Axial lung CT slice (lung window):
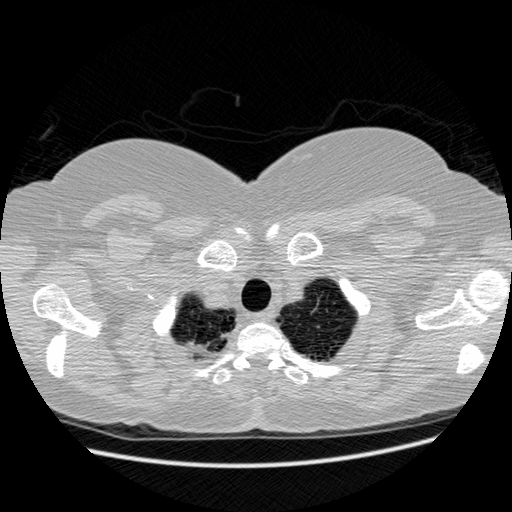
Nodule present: no